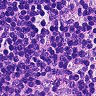
Metastatic tissue present: no